Question: I'm trying to create a button set up exactly like this:

How would I do this? Can someone show me the code? Is there a way to "Group" UIButtons like this?
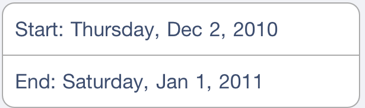
Answer: You'll want to use a 'UITableViewController' with the sections set to be 'UITableViewStyleGrouped'.
Each of the groups is a section, so you'll want to return how many sections you have with '- (NSInteger)numberOfSectionsInTableView:(UITableView *)tableView'.
For every section, you want to specify how many rows there are with '- (NSInteger)tableView:(UITableView *)tableView numberOfRowsInSection:(NSInteger)section'.
You'll want to customize each cell with '- (UITableViewCell *)tableView:(UITableView *)tableView cellForRowAtIndexPath:(NSIndexPath *)indexPath' (which, by the way, tells you which section's particular row you're modifying in the 'indexPath' variable).
Finally, you'll want to handle the row click in '- (void)tableView:(UITableView *)tableView didSelectRowAtIndexPath:(NSIndexPath *)indexPath', using the pattern XCode provides for you:
'''
[self.navigationController pushViewController:detailViewController animated:YES];
[detailViewController release];
'''
Hope this helps!